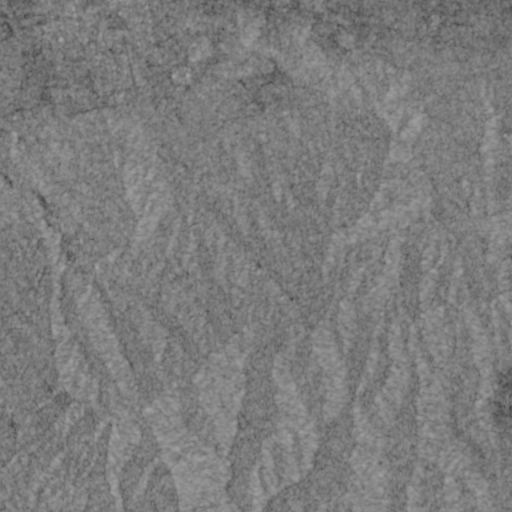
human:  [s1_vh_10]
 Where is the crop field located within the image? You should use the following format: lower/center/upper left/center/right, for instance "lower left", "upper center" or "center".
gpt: The crop field is located in the upper of the image.
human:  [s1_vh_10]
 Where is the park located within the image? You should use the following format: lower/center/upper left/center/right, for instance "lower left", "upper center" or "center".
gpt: The park is located in the upper left of the image.
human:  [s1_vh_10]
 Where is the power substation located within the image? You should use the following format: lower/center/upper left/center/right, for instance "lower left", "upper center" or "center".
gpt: The power substation is located in the upper center of the image.
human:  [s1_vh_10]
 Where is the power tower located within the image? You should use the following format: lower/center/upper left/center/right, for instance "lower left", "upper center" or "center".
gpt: The power tower is located in the upper right of the image.
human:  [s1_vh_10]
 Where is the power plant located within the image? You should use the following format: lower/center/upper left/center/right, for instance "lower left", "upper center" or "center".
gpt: There is no power plant in the image.

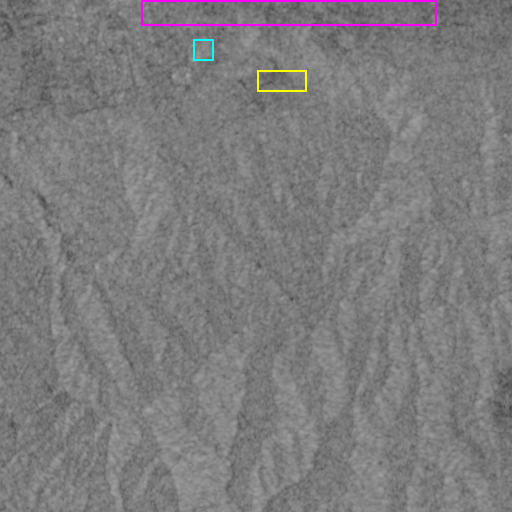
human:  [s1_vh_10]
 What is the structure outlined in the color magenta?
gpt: The structure outlined in magenta is a crop field.
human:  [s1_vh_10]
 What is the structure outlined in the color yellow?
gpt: The structure outlined in yellow is a park.
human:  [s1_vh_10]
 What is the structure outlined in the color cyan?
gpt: The structure outlined in cyan is a power substation.
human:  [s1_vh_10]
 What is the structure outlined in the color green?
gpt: There is no green outline.